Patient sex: F
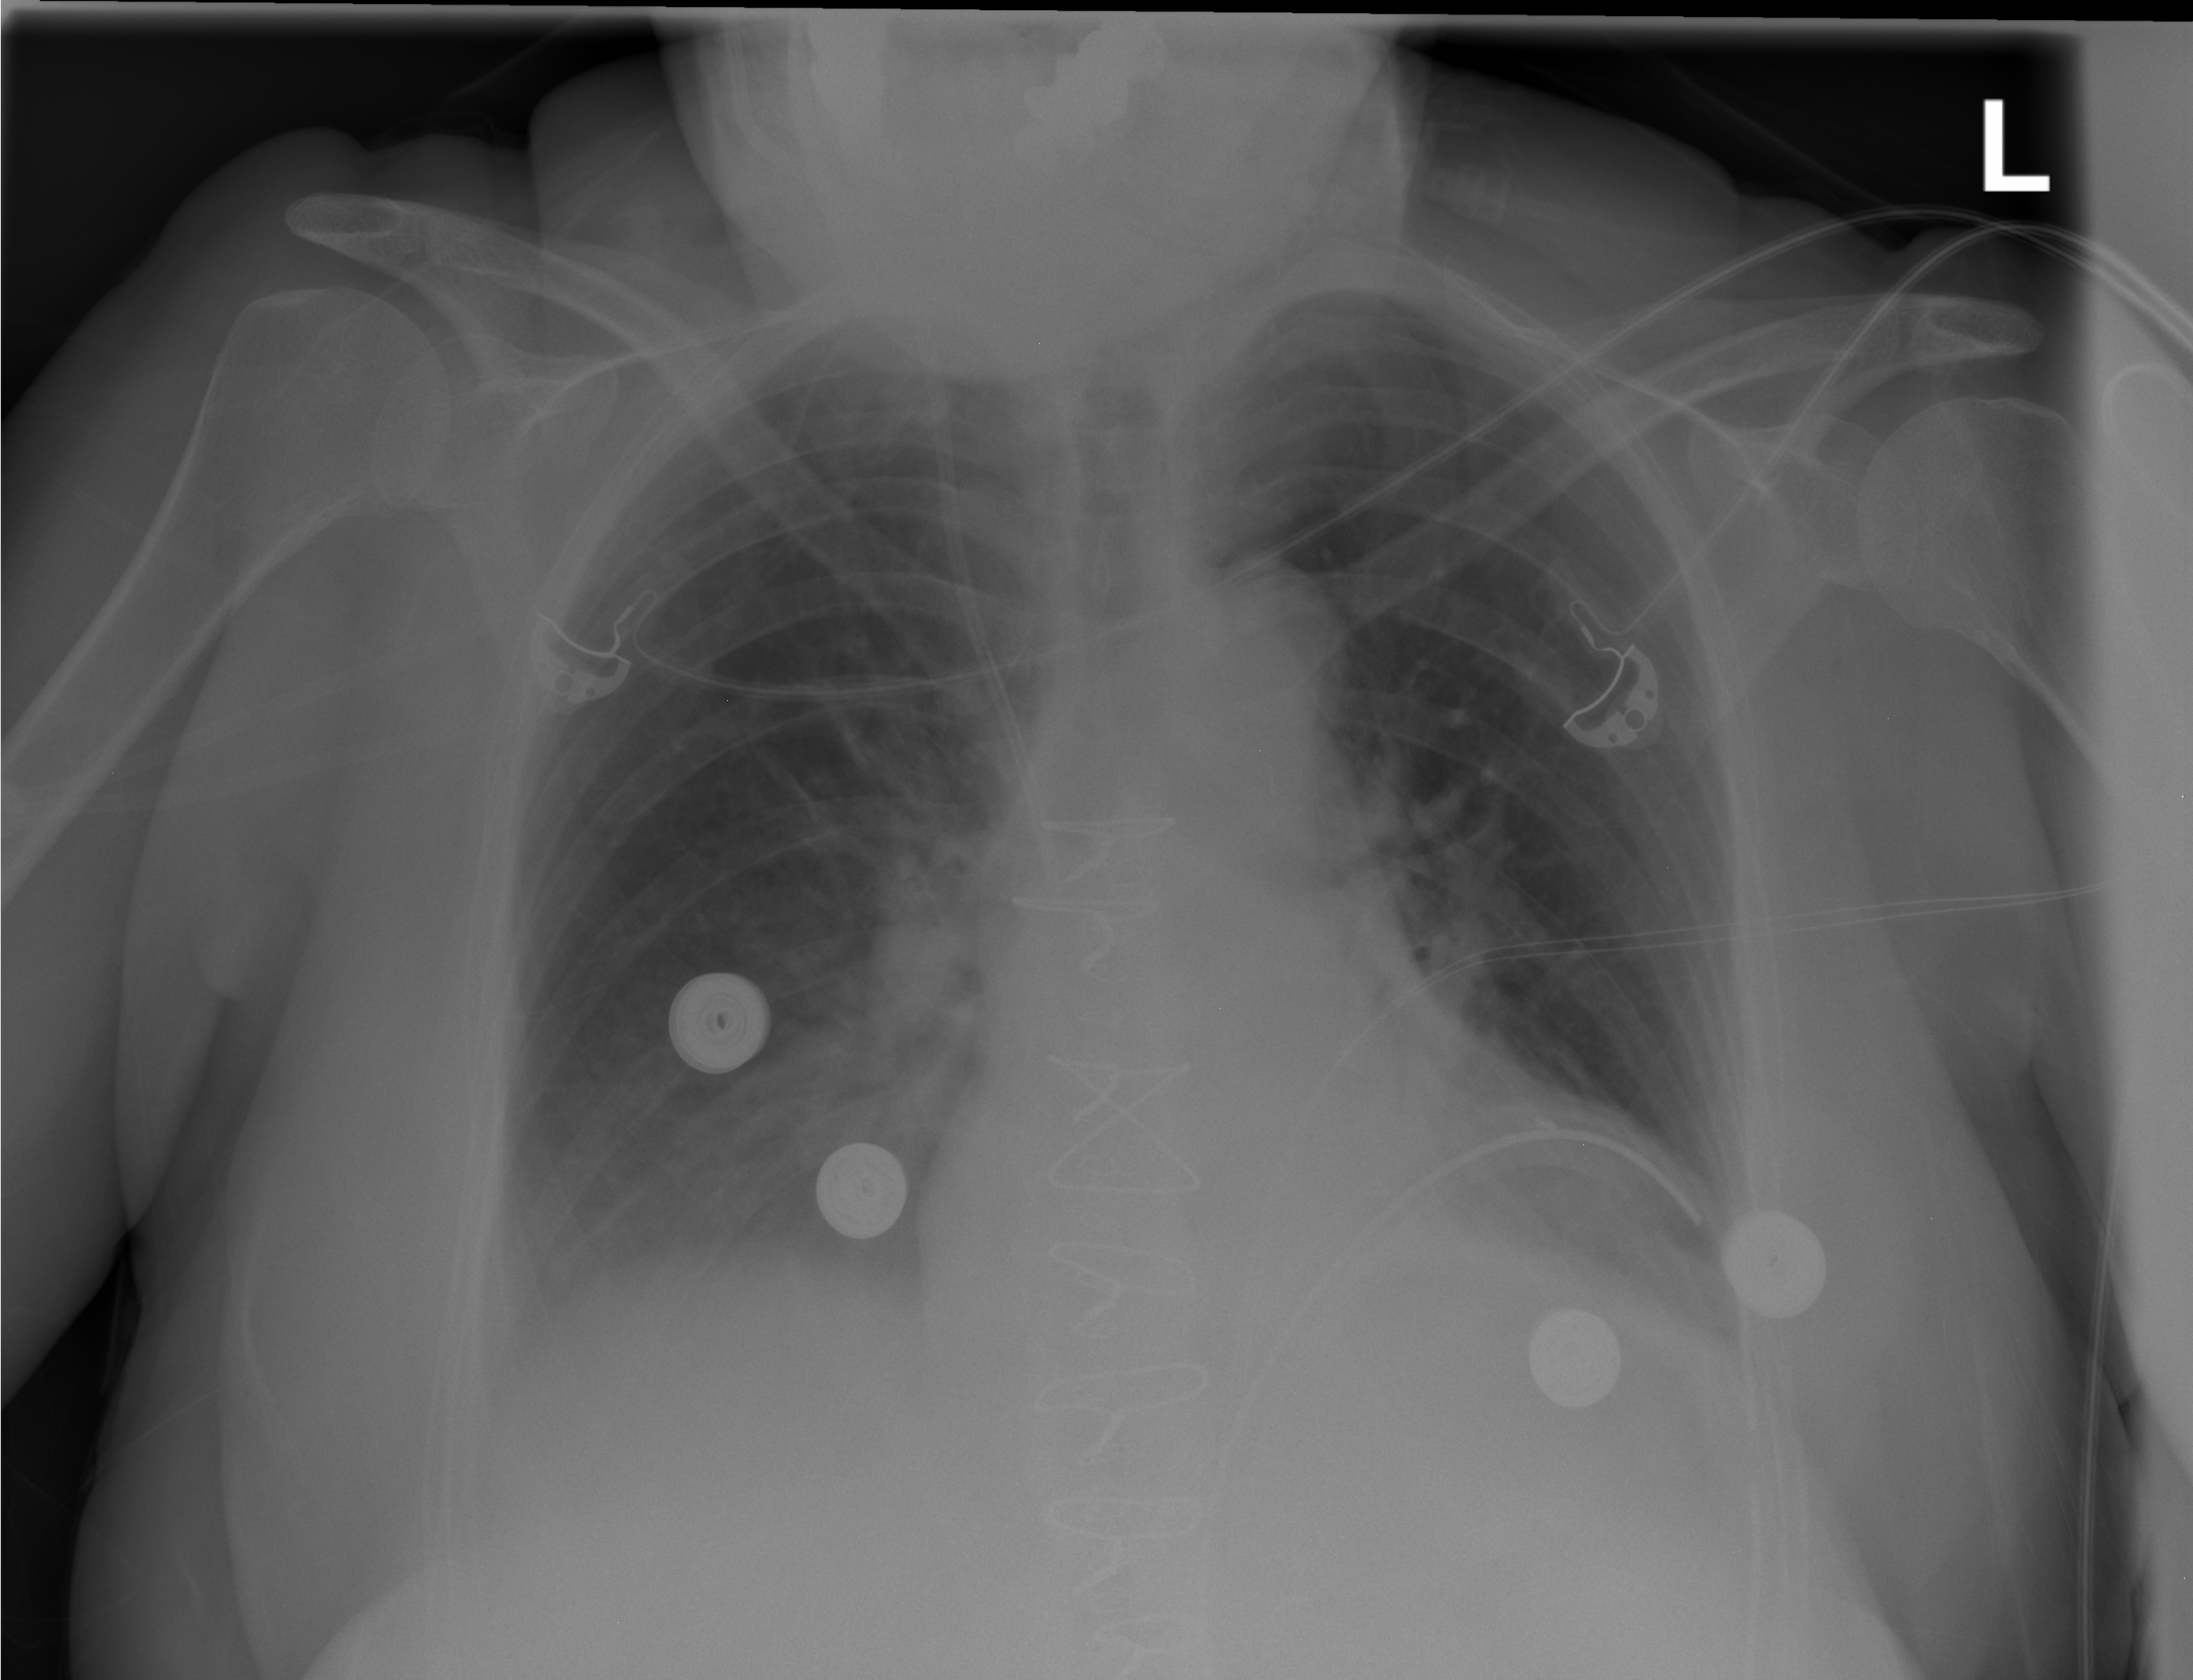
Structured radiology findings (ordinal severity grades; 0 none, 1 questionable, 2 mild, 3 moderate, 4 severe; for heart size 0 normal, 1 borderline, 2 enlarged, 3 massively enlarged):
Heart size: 0
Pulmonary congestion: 1
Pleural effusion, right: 1
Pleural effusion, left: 2
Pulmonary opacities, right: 0
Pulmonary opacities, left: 0
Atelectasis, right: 1
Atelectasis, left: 1